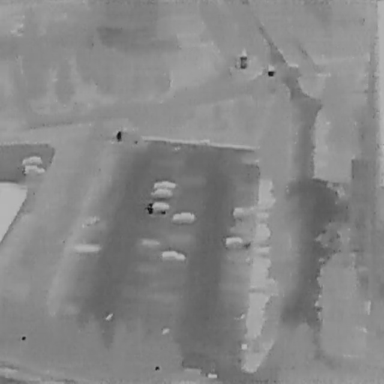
There are nine Cars in the infrared image.